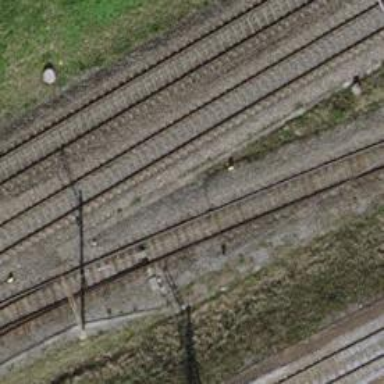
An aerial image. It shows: Railway switch.